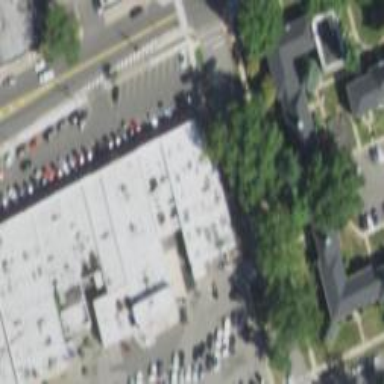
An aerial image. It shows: Convenient pharmacy offering healthcare services.